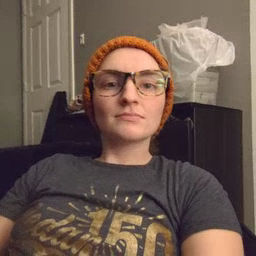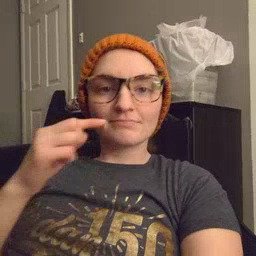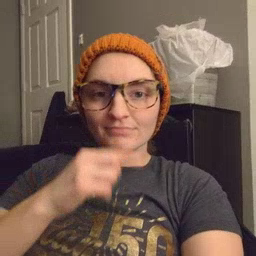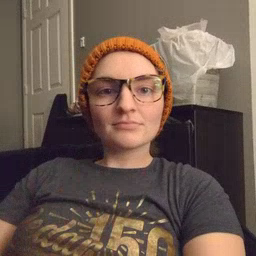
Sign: toothbrush